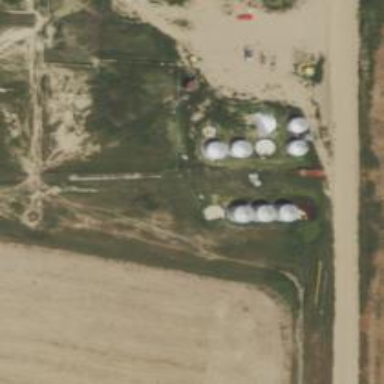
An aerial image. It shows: Silo.